Question: I am trying to work with Jquery UI slider where I can have multiple handles:
'''
$(function () {
var handlers = [25, 50, 75];
$("#slider").slider({
min: 0,
max: 100,
values: handlers,
slide: function (evt, ui) {
for (var i = 0, l = ui.values.length; i < l; i++) {
if (i !== l - 1 && ui.values[i] > ui.values[i + 1]) {
return false;
}
else if (i === 0 && ui.values[i] < ui.values[i - 1]) {
return false;
}
}
}
});
});
'''
Please note that one handler can't overlap and I will need to set the handler dynamically on load, and save the handler positions on change.
The thing that i am trying to accomplish is to color the ui-content betweent the handler to different colors. I have attached the an Image.

Please advice if this is possible.
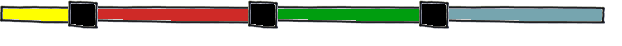
Answer: One possibility would be to set the slider background to a CSS gradient and to update the gradient stops in code when the slider values change:
'''
$(function () {
// the code belows assume the colors array is exactly one element bigger
// than the handlers array.
var handlers = [25, 50, 75];
var colors = ["#ff0000", "#00ff00", "#0000ff", "#00ffff"];
updateColors(handlers);
$("#slider").slider({
min: 0,
max: 100,
values: handlers,
slide: function (evt, ui) {
updateColors(ui.values);
}
});
function updateColors(values) {
var colorstops = colors[0] + ", "; // start left with the first color
for (var i=0; i< values.length; i++) {
colorstops += colors[i] + " " + values[i] + "%,";
colorstops += colors[i+1] + " " + values[i] + "%,";
}
// end with the last color to the right
colorstops += colors[colors.length-1];
/* Safari 5.1, Chrome 10+ */
var css = '-webkit-linear-gradient(left,' + colorstops + ')';
$('#slider').css('background-image', css);
}
});
'''
<URL>
This code works for chrome and safari. My guess is you just have to generate multiple gradient strings (for -moz-linear-gradient, -ms-linear-gradient, etc...) the way I did it for -webkit-linear-gradient here.